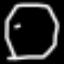
Label: octagon